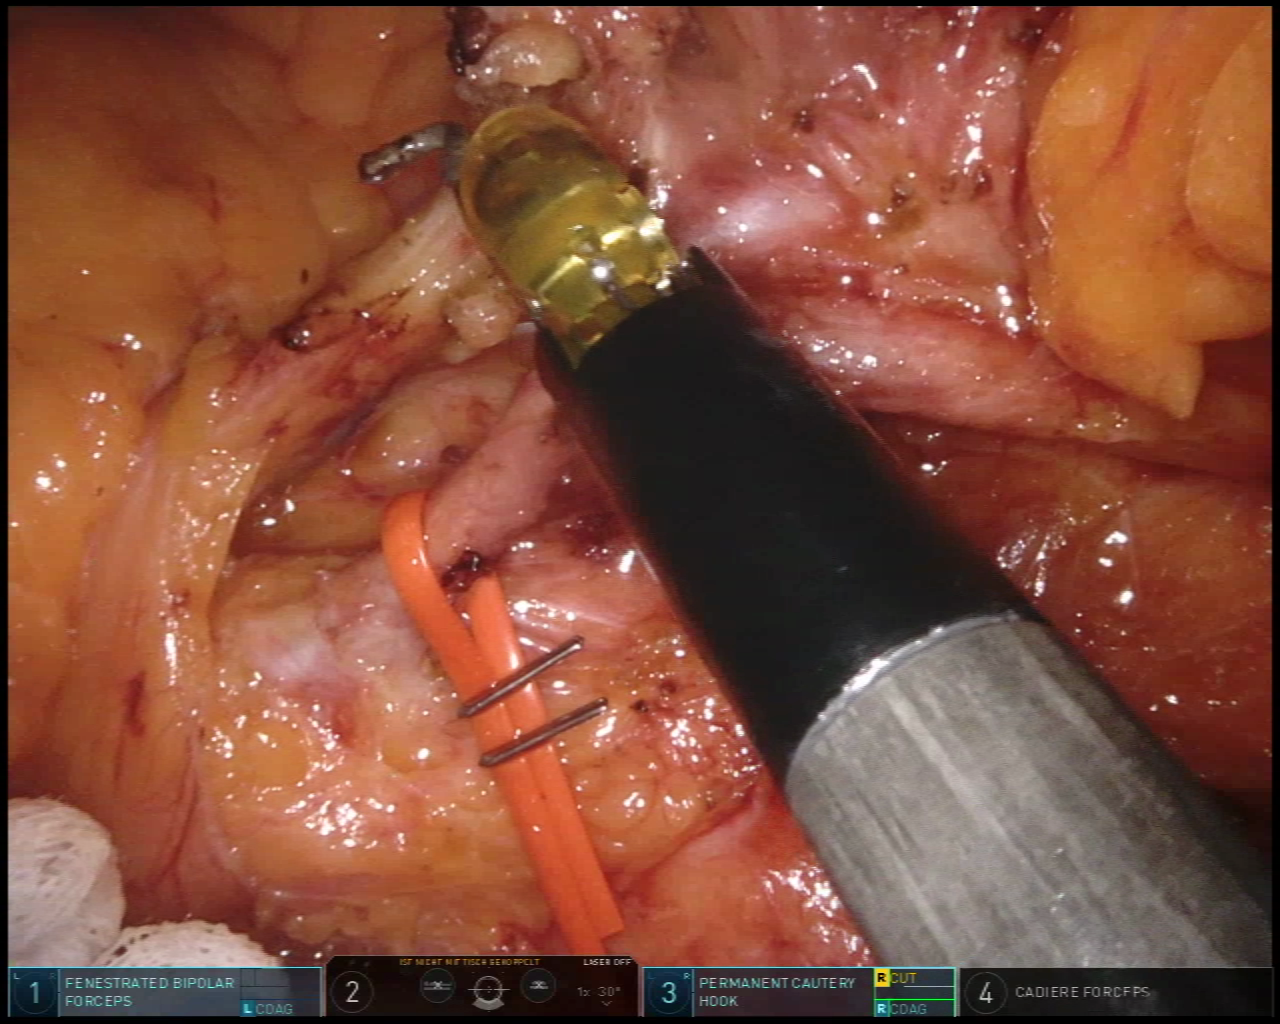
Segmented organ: inferior_mesenteric_artery
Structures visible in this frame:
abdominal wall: no
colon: no
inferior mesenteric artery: yes
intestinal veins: no
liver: no
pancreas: no
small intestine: no
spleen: no
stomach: no
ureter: no
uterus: no
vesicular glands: no